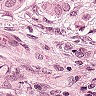
Metastatic tissue present: yes